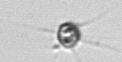
Label: Acanthoica_quattrospina